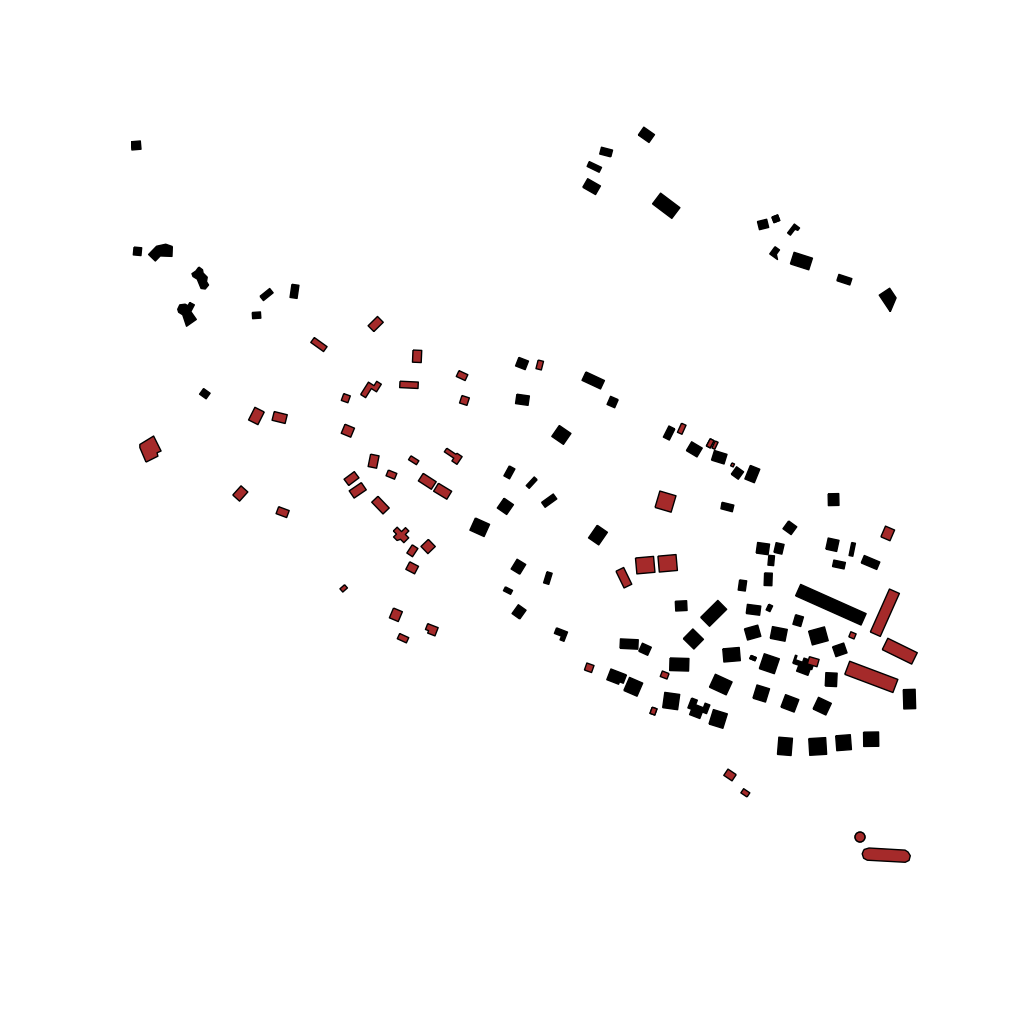
Tags: overhead vector_map, business, recreation, residential, soviet, individual_rise, low_rise, density_1, Building, Facility, 1.0 km²